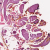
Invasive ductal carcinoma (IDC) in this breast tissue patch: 0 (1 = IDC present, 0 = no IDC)